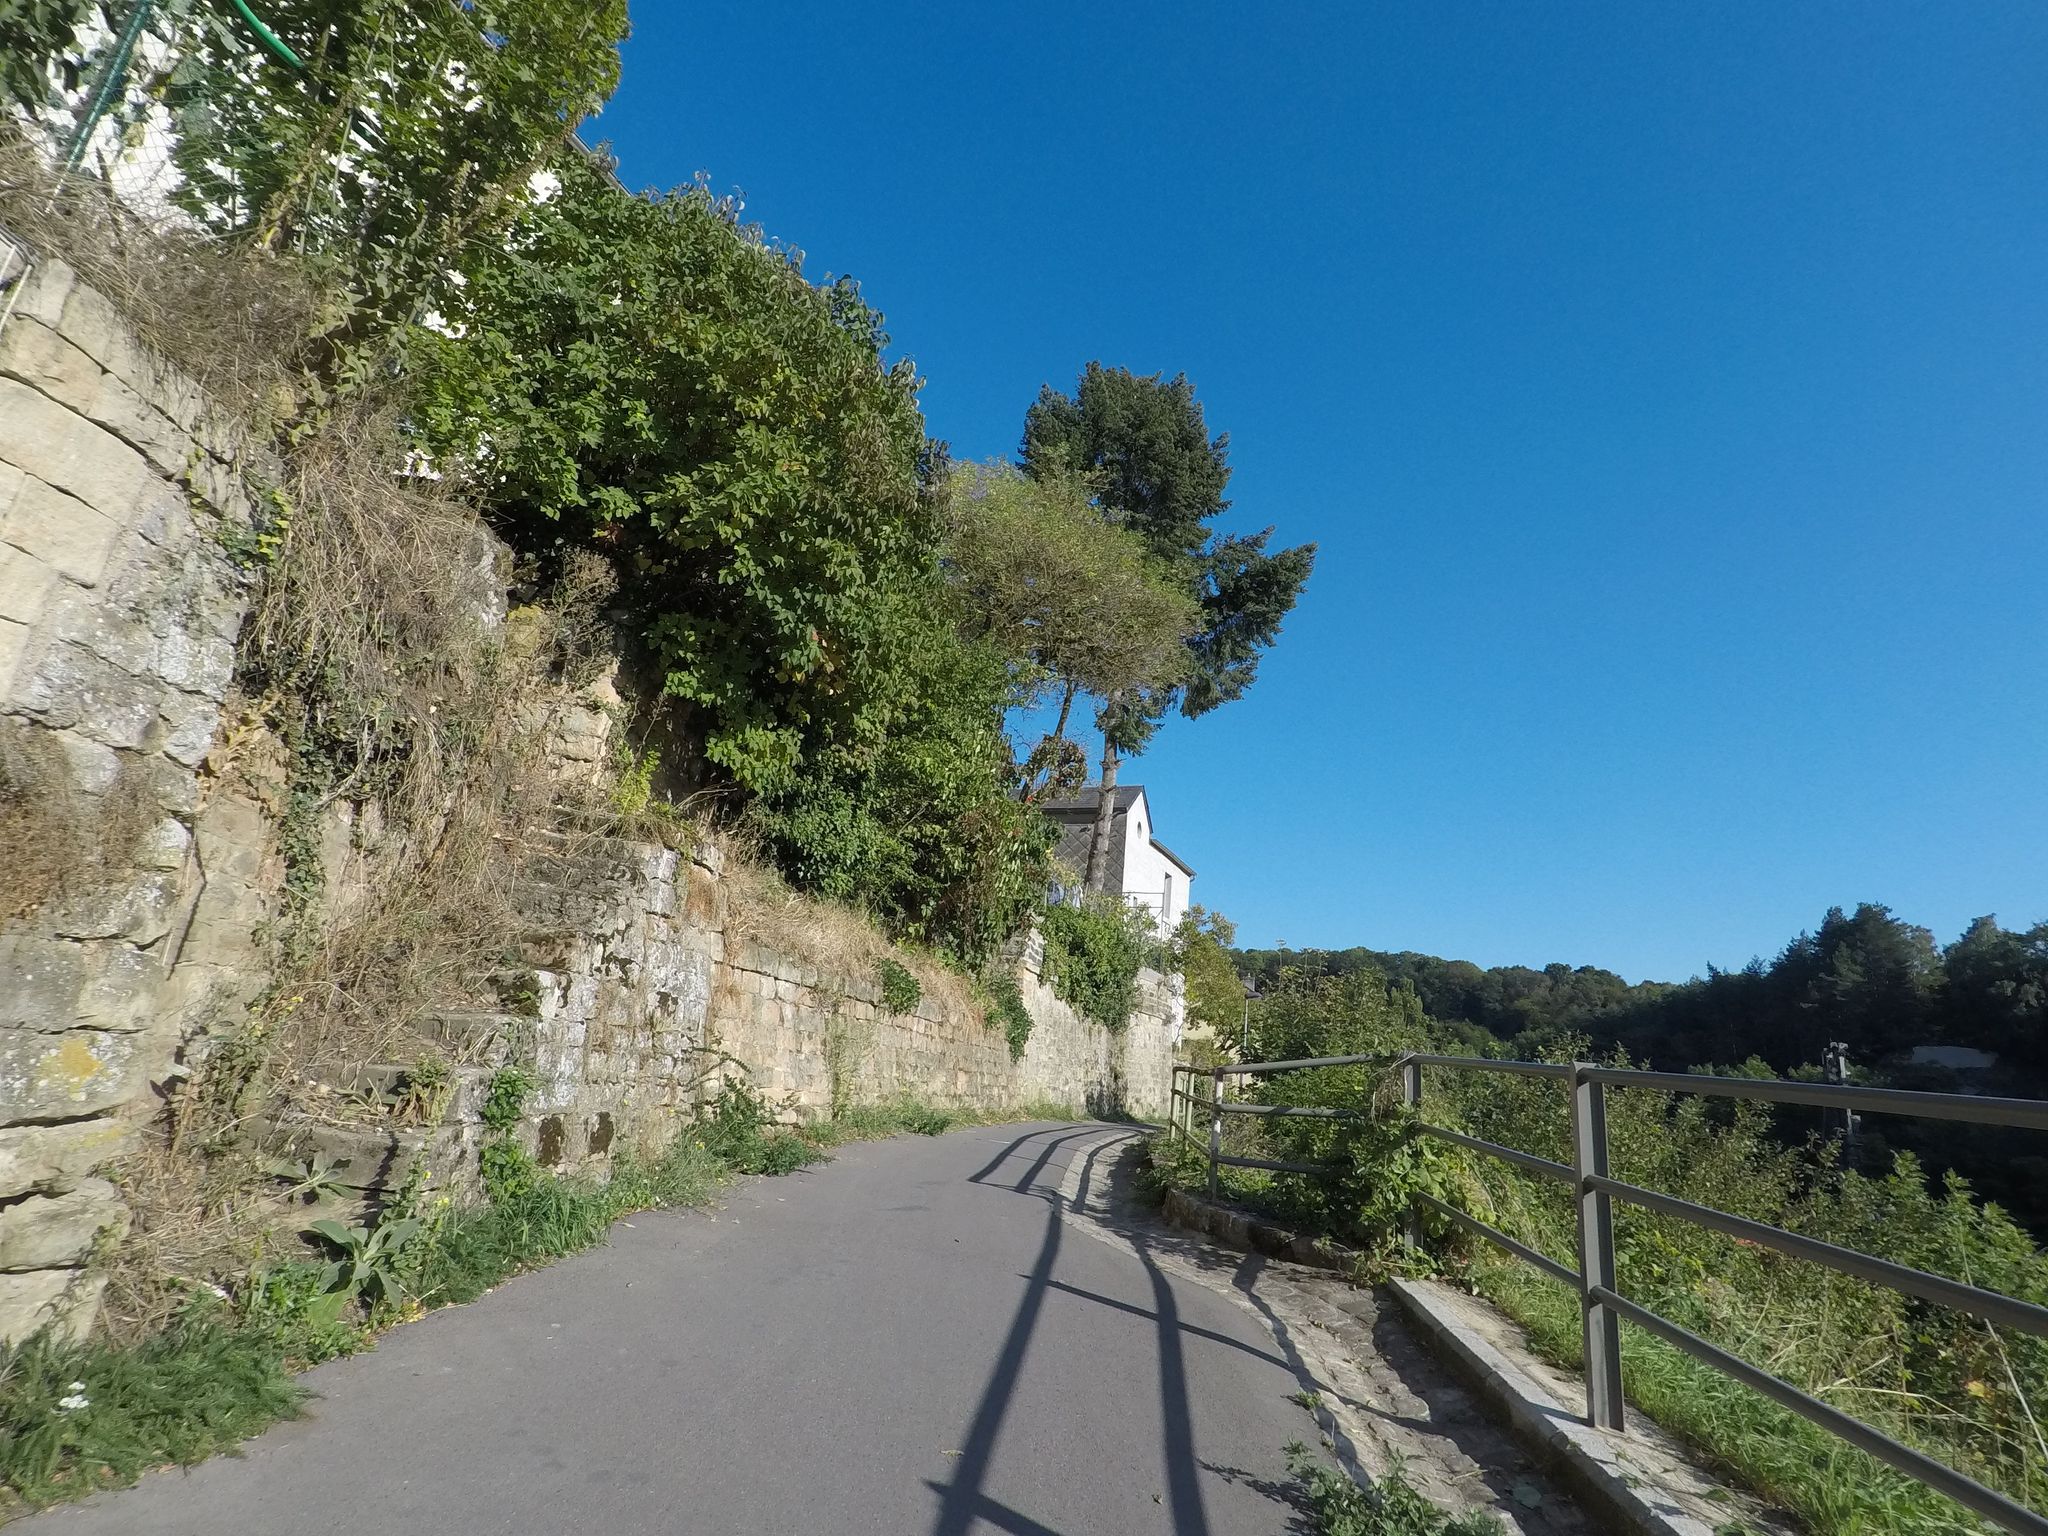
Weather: clear
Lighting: day
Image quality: good
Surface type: cycling surface
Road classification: cycleway, path
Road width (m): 2, 1
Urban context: urban centre
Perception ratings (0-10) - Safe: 2.05, Lively: 3.97, Beautiful: 8.94, Boring: 3.5, Depressing: 5.32, Wealthy: 2.97